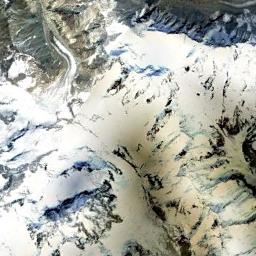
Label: snowberg